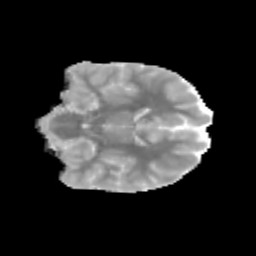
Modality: MD
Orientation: coronal
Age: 9
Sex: male
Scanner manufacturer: siemens
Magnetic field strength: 3 T
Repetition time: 3.8 s
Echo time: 0.07 s